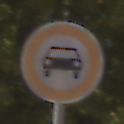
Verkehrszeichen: VerbotKraftwagen
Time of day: MorningAfternoon
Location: Outdoor (Nature)
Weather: Clear
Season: Summer
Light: Natural